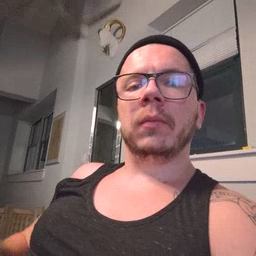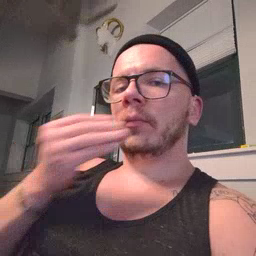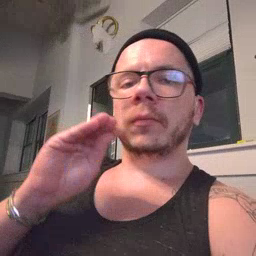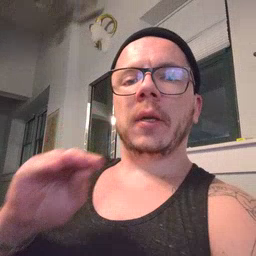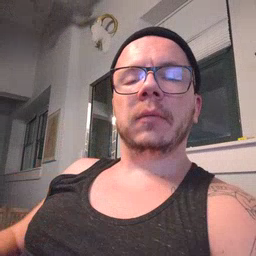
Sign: kiss